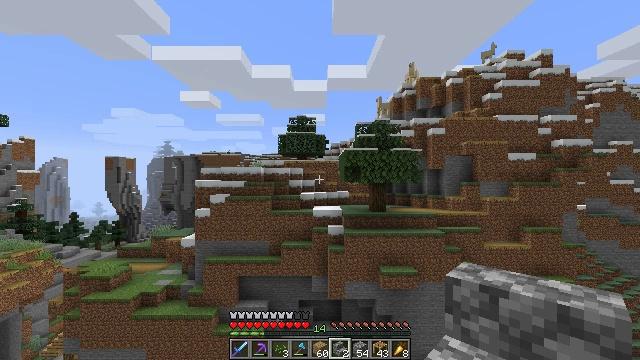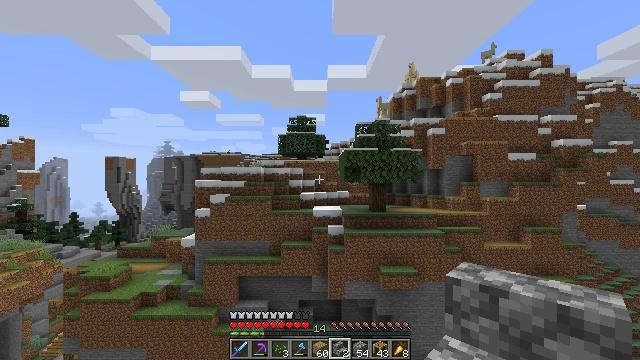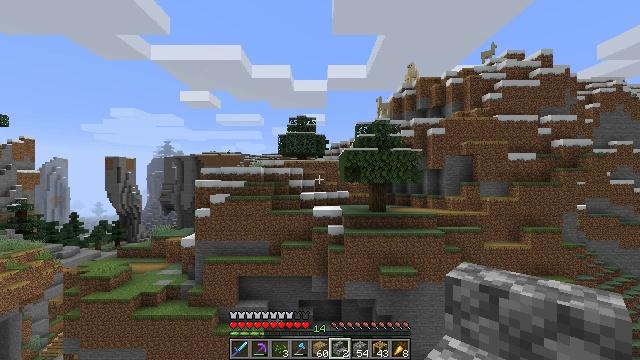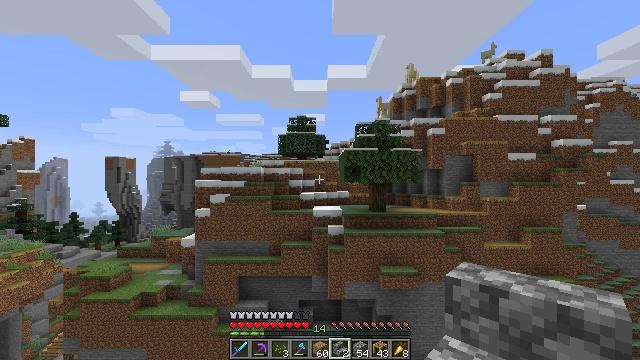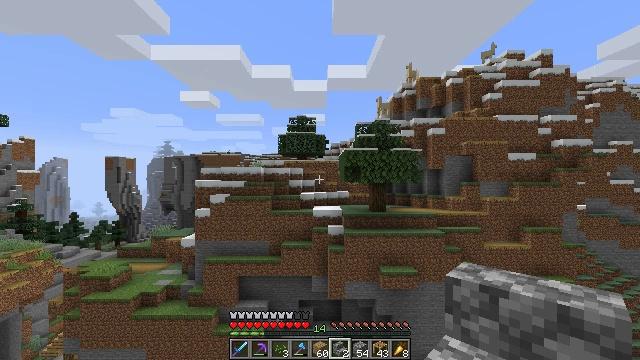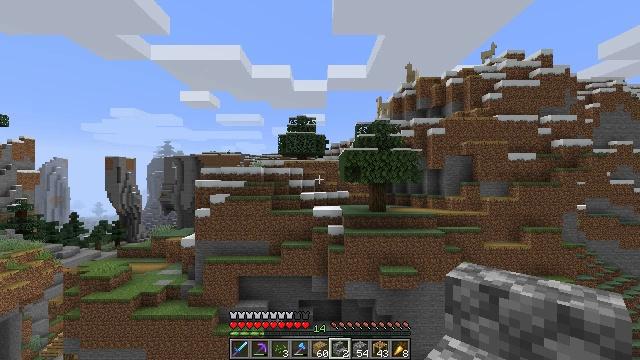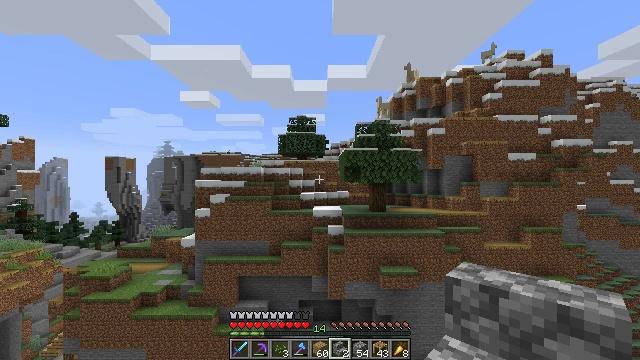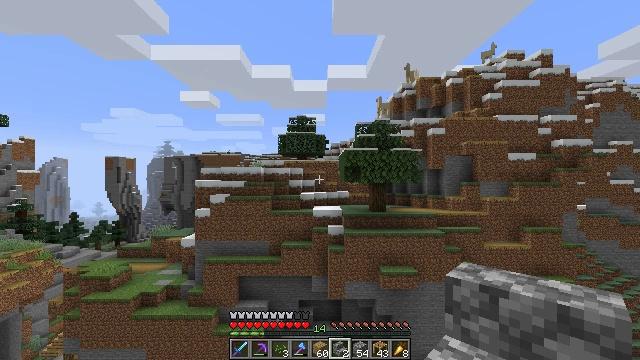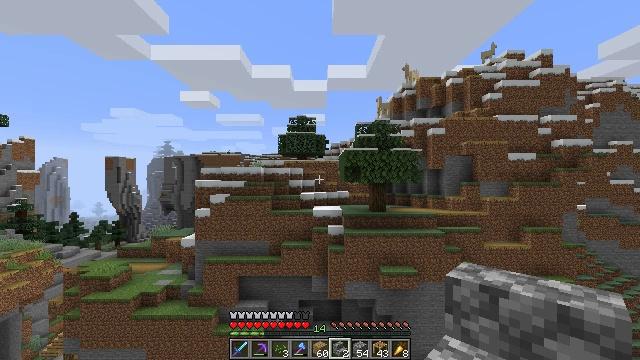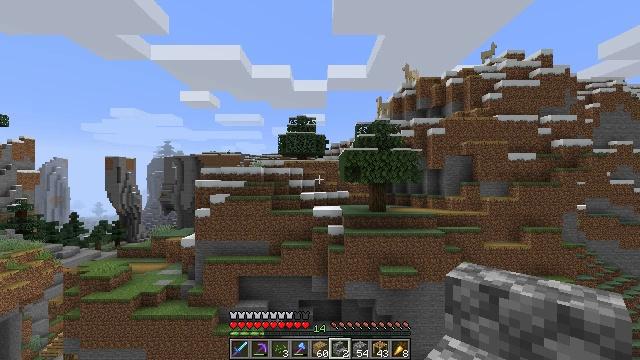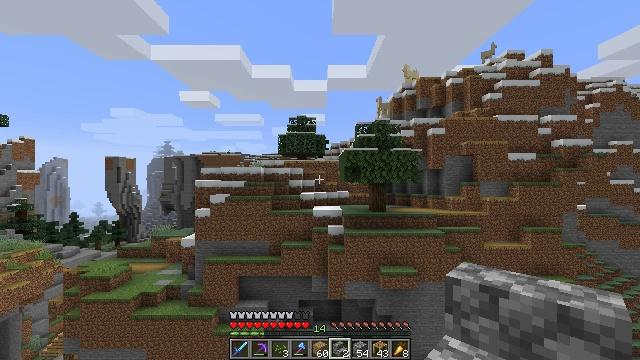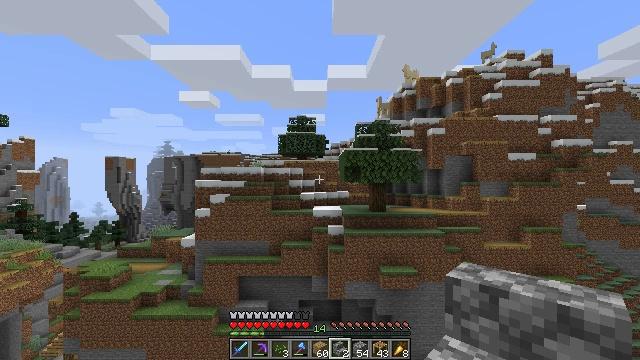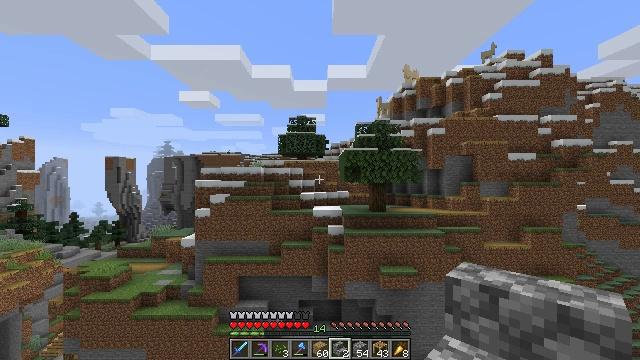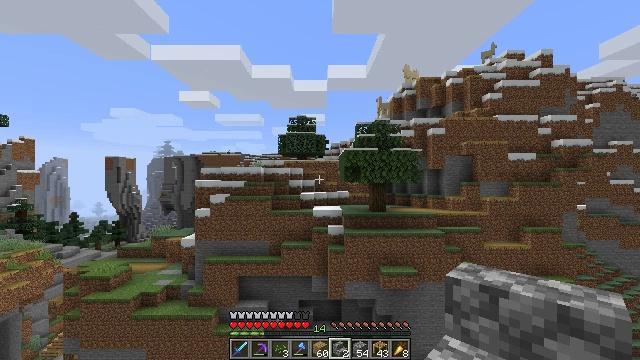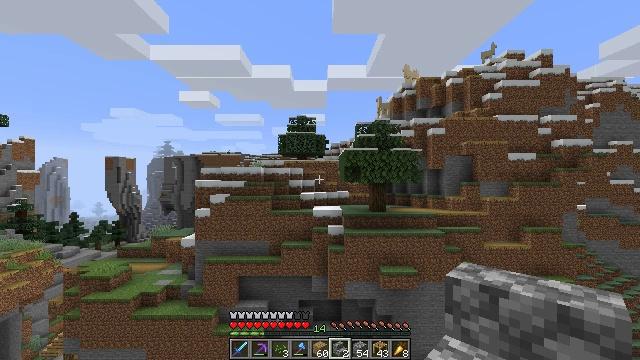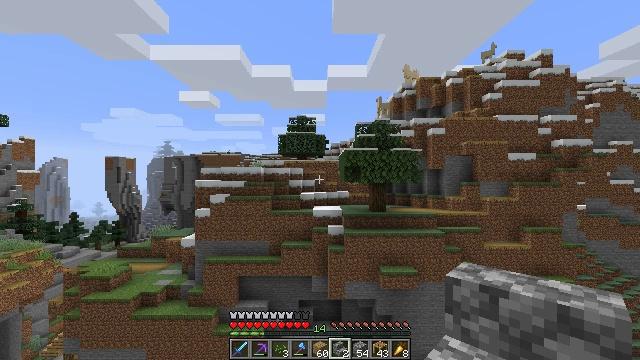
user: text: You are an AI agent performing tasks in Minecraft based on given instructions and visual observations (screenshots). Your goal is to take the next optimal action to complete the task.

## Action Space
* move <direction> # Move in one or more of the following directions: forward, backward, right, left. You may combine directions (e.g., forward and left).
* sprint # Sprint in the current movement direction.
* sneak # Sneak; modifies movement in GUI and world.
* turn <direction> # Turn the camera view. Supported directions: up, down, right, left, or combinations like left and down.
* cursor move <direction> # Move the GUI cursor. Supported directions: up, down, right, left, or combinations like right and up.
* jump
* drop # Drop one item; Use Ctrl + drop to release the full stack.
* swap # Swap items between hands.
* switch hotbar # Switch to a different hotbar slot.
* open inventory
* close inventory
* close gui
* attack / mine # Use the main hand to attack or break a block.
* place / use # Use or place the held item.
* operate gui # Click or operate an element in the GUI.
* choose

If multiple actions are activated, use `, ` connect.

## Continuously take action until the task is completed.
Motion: motion action
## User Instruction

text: Dismantle the scaffolding.
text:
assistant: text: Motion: no_op
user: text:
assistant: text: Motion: no_op
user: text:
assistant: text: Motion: no_op
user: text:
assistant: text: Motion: no_op
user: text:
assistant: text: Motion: no_op
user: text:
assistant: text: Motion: no_op
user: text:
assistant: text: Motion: no_op
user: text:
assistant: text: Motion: no_op
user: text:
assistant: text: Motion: no_op
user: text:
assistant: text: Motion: no_op
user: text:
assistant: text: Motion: no_op
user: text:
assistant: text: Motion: no_op
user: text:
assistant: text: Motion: no_op
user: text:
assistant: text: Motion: no_op
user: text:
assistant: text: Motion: no_op
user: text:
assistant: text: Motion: no_op
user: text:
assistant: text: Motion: no_op
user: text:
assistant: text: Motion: no_op
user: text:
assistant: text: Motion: no_op
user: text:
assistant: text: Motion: no_op
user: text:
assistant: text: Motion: no_op
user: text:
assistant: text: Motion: no_op
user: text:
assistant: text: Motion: no_op
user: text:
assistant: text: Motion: no_op
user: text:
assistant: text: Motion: no_op
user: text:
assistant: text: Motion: no_op
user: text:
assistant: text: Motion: no_op
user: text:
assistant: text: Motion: no_op
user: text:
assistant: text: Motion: no_op
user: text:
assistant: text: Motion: no_op